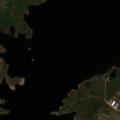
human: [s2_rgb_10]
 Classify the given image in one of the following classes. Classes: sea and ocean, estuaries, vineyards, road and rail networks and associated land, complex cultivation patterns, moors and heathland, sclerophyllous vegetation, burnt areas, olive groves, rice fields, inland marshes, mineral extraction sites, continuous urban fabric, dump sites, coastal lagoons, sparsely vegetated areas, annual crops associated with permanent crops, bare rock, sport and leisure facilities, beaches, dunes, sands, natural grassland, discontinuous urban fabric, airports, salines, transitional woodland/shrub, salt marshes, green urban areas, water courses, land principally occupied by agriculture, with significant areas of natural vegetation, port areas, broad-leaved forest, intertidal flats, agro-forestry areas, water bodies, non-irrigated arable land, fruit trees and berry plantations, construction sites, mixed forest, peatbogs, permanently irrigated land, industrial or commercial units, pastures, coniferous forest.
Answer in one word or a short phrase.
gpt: permanently irrigated land, complex cultivation patterns, agro-forestry areas, water bodies